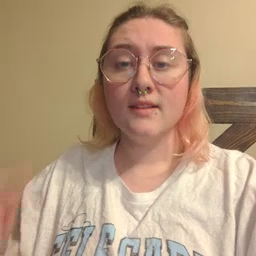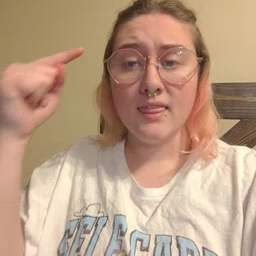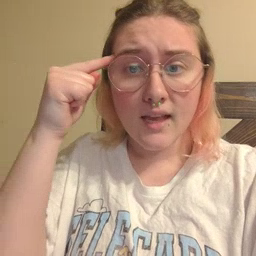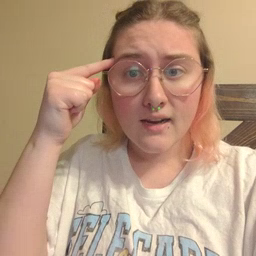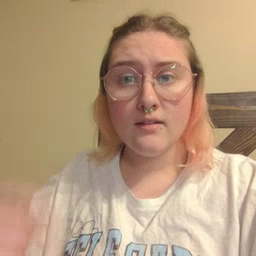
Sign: think